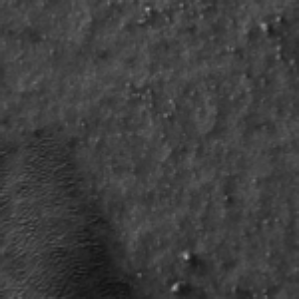
Label: frost